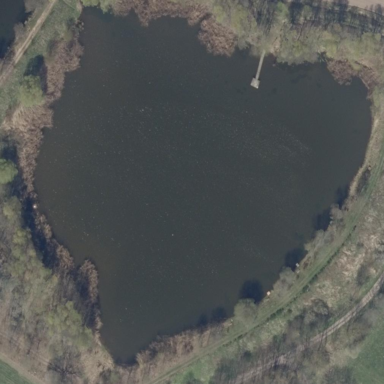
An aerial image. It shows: Pond with natural water.